Question: I've implemented the Video.js player into my site, however there is a slight problem with Chrome and Safari. The parents of the video player have a 'position relative' attribute attached to them and thus the full screen mode will align the video to the left and to the top of its parent. Just as if I were to set the video player to 'position: absolute; top: 0; left: 0;'. This only happens in Chrome and Safari, however not in Firefox. Has anyone come across this issue?

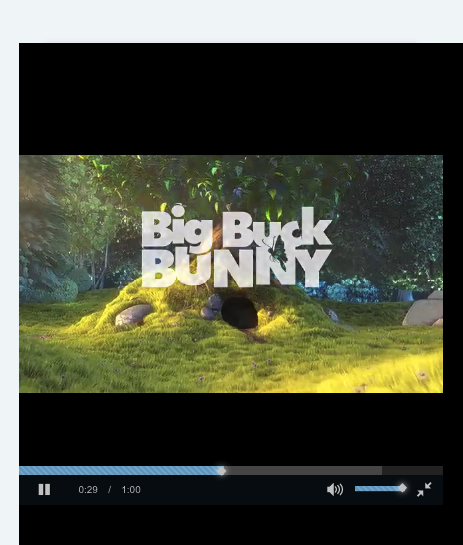
Answer: I noticed that the container has a and that ended up being the problem! I had a fadeIn animation which loads by default and that apparently caused the problem. By removing the 'animation' attribute, it begun working in safari and in chrome. I am not sure why, unfortunately.